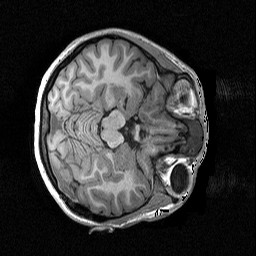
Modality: T1w
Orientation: axial